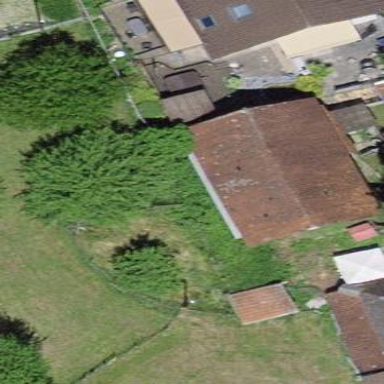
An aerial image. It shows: Barn.